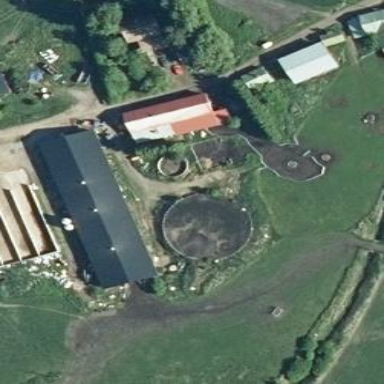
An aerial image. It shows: Farm with farmyard.